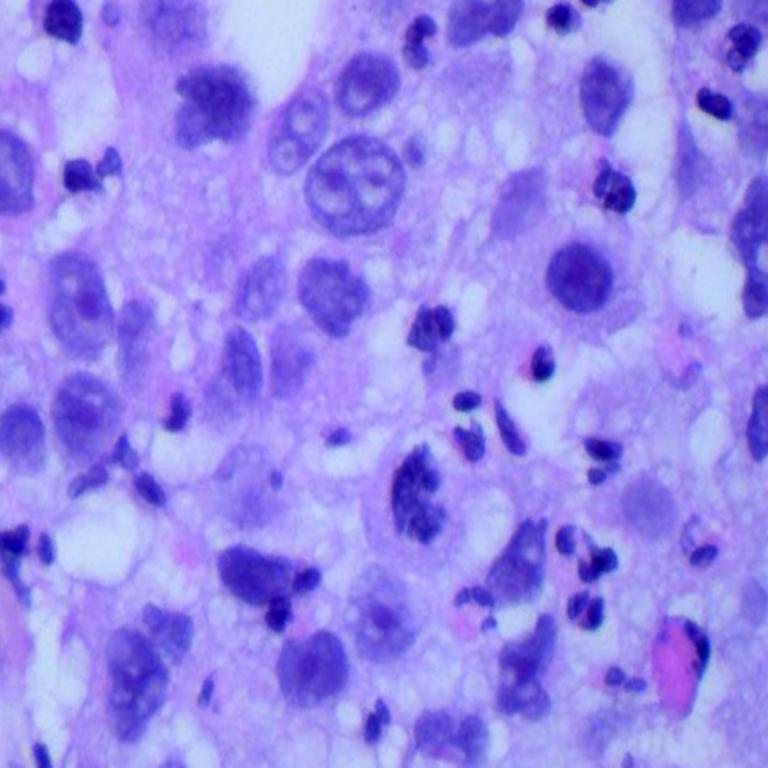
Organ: lung
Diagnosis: squamous carcinomas